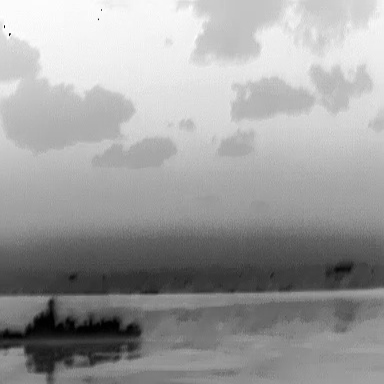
There is a warship in the infrared image.